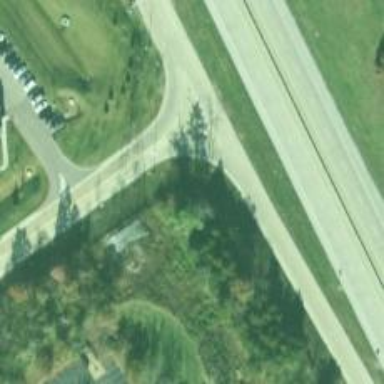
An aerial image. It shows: Trunk link highway.